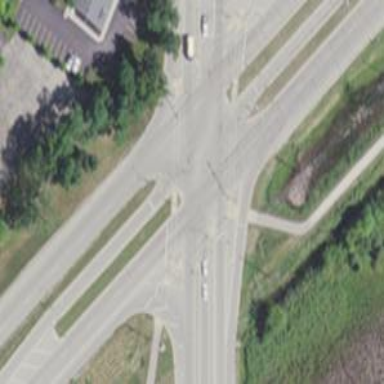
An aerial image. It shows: Intersection on secondary road.